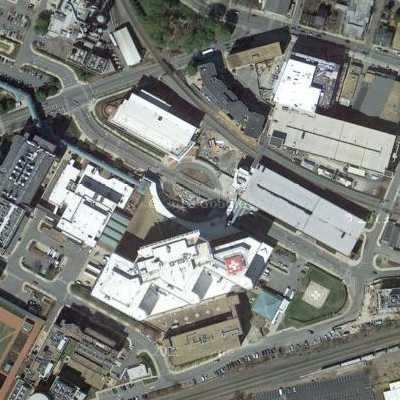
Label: cIndustry